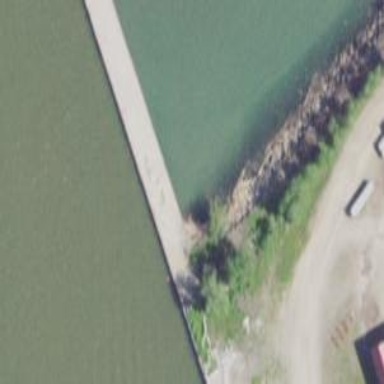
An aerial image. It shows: Breakwater made of concrete.